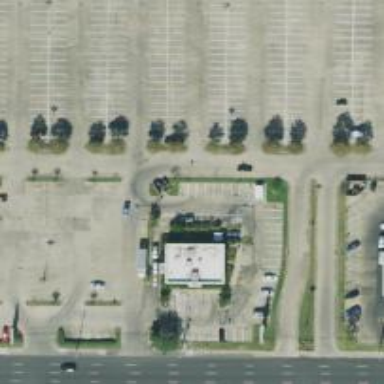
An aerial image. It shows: Parking space.